Question: I'm trying to annotate a corpus of plain text. I'm working with systemic functional grammar, which is fairly standard in terms of part-of-speech annotation, but differs in terms of phrases/chunks.
Accordingly, I've POS tagged my data with NLTK defaults, and made a regex chunker with 'nltk.RegexpParser'. Basically, the output now is an NLTK-style phrase structure tree:
> Tree('S', [Tree('Clause', [Tree('Process-dependencies',
[Tree('Participant', [('This', 'DT')]), Tree('Verbal-group', [('is',
'VBZ')]), Tree('Participant', [('a', 'DT'), ('representation',
'NN')]), Tree('Circumstance', [('of', 'IN'), ('the', 'DT'),
('grammar', 'NN')])])]), ('.', '.')])
There is some stuff I want to manually annotate on top of this, however: the systemic grammar breaks down participants and verbal groups into sub-types that probably can't be automatically annotated. So, I was hoping to convert the parse tree format into something an annotation tool (preferably BRAT) could handle, and then go through the text and specify the sub-types manually, as in (one possible solution):

Perhaps the solution would be sort of tricking BRAT into treating the phrase structure like dependencies? I could modify the chunking regex if need be. Are there any converters out there? (Brat provides ways of converting from CONLL2000 and Stanford Core NLP, so if I could get the phrase structure into either of those forms it would be acceptable too.)
Thanks!
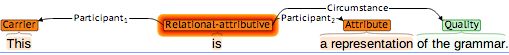
Answer: Representing a non-binary tree as arcs will be difficult, but it is possible to nest "entity" annotations and use this for a constituency parse structure. Note that I'm not creating nodes for the terminals (part of speech tags) of the tree, partially because Brat is not currently good at displaying unary rules that often apply to terminals. The description of the target format is found <URL>.
Firstly, we need a function to produce standoff annotations. While Brat seeks standoff in terms of characters, in the following we just use token offsets, and will convert to characters below.
(Note this uses NLTK 3.0b and Python 3)
'''
def _standoff(path, leaves, slices, offset, tree):
width = 0
for i, child in enumerate(tree):
if isinstance(child, tuple):
tok, tag = child
leaves.append(tok)
width += 1
else:
path.append(i)
width += _standoff(path, leaves, slices, offset + width, child)
path.pop()
slices.append((tuple(path), tree.label(), offset, offset + width))
return width
def standoff(tree):
leaves = []
slices = []
_standoff([], leaves, slices, 0, tree)
return leaves, slices
'''
Applying this to your example:
'''
>>> from nltk.tree import Tree
>>> tree = Tree('S', [Tree('Clause', [Tree('Process-dependencies', [Tree('Participant', [('This', 'DT')]), Tree('Verbal-group', [('is', 'VBZ')]), Tree('Participant', [('a', 'DT'), ('representation', 'NN')]), Tree('Circumstance', [('of', 'IN'), ('the', 'DT'), ('grammar', 'NN')])])]), ('.', '.')])
>>> standoff(tree)
(['This', 'is', 'a', 'representation', 'of', 'the', 'grammar', '.'],
[((0, 0, 0), 'Participant', 0, 1),
((0, 0, 1), 'Verbal-group', 1, 2),
((0, 0, 2), 'Participant', 2, 4),
((0, 0, 3), 'Circumstance', 4, 7),
((0, 0), 'Process-dependencies', 0, 7),
((0,), 'Clause', 0, 7),
((), 'S', 0, 8)])
'''
This returns the leaf tokens, then a list of tuples corresponding subtrees with elements: (index into root, label, start leaf, stop leaf).
To convert this into character standoff:
'''
def char_standoff(tree):
leaves, tok_standoff = standoff(tree)
text = ' '.join(leaves)
# Map leaf index to its start and end character
starts = []
offset = 0
for leaf in leaves:
starts.append(offset)
offset += len(leaf) + 1
starts.append(offset)
return text, [(path, label, starts[start_tok], starts[end_tok] - 1)
for path, label, start_tok, end_tok in tok_standoff]
'''
Then:
'''
>>> char_standoff(tree)
('This is a representation of the grammar .',
[((0, 0, 0), 'Participant', 0, 4),
((0, 0, 1), 'Verbal-group', 5, 7),
((0, 0, 2), 'Participant', 8, 24),
((0, 0, 3), 'Circumstance', 25, 39),
((0, 0), 'Process-dependencies', 0, 39),
((0,), 'Clause', 0, 39),
((), 'S', 0, 41)])
'''
Finally, we can write a function that converts this to Brat's format:
'''
def write_brat(tree, filename_prefix):
text, standoff = char_standoff(tree)
with open(filename_prefix + '.txt', 'w') as f:
print(text, file=f)
with open(filename_prefix + '.ann', 'w') as f:
for i, (path, label, start, stop) in enumerate(standoff):
print('T{}'.format(i), '{} {} {}'.format(label, start, stop), text[start:stop], sep=' ', file=f)
'''
This writes the following to :
'''
This is a representation of the grammar .
'''
and this to :
'''
T0 Participant 0 4 This
T1 Verbal-group 5 7 is
T2 Participant 8 24 a representation
T3 Circumstance 25 39 of the grammar
T4 Process-dependencies 0 39 This is a representation of the grammar
T5 Clause 0 39 This is a representation of the grammar
T6 S 0 41 This is a representation of the grammar .
'''